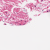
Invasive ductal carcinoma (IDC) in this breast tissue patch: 0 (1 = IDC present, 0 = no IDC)